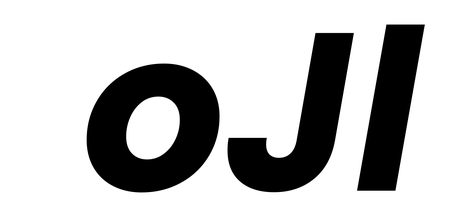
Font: Poppins-BoldItalic